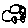
Label: car